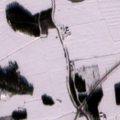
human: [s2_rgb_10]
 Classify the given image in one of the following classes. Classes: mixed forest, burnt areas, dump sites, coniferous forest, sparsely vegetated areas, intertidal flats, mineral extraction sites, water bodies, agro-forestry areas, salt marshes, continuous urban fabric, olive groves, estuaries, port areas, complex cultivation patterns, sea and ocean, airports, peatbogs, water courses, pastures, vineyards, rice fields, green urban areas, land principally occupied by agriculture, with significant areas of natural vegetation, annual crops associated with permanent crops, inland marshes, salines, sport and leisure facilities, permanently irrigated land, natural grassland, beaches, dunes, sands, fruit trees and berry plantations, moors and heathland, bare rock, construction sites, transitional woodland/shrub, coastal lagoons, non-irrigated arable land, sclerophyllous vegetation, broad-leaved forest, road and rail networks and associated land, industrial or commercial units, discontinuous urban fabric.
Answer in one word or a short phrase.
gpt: non-irrigated arable land, land principally occupied by agriculture, with significant areas of natural vegetation, coniferous forest